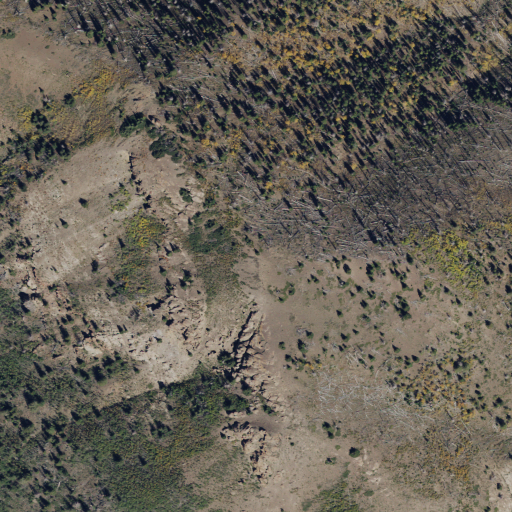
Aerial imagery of mountain in Utah named Hens Hole Peak containing evergreen forest, shrub, deciduous forest, and mixed forest